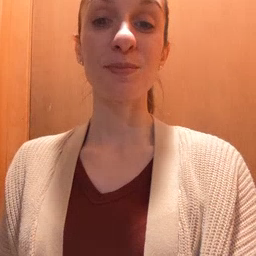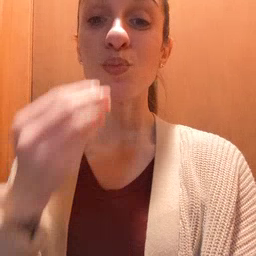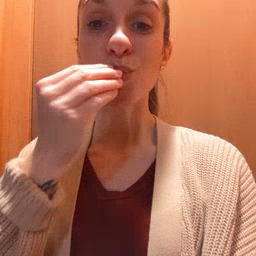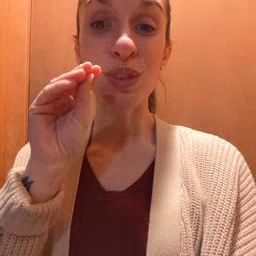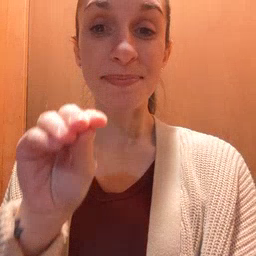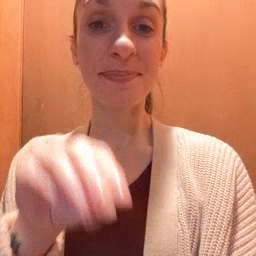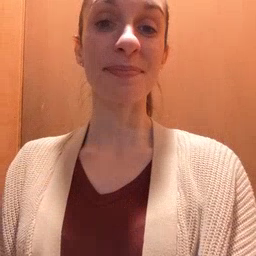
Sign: kiss